Question: I want to set the background of the dropdown suggestions of the SearchView in my Theme style. I don't want to do this via layout files, because I want the OS to handle the selection backgrounds themselves. Setting the background programmatically removed list selectors, and I want to avoid that.

This is what I have right now. I want the background of the rows to be white. What do I have to change in my 'styles.xml' to achieve that?
PS: i removed the text on the suggestions myself, so it looks like a big dark block.
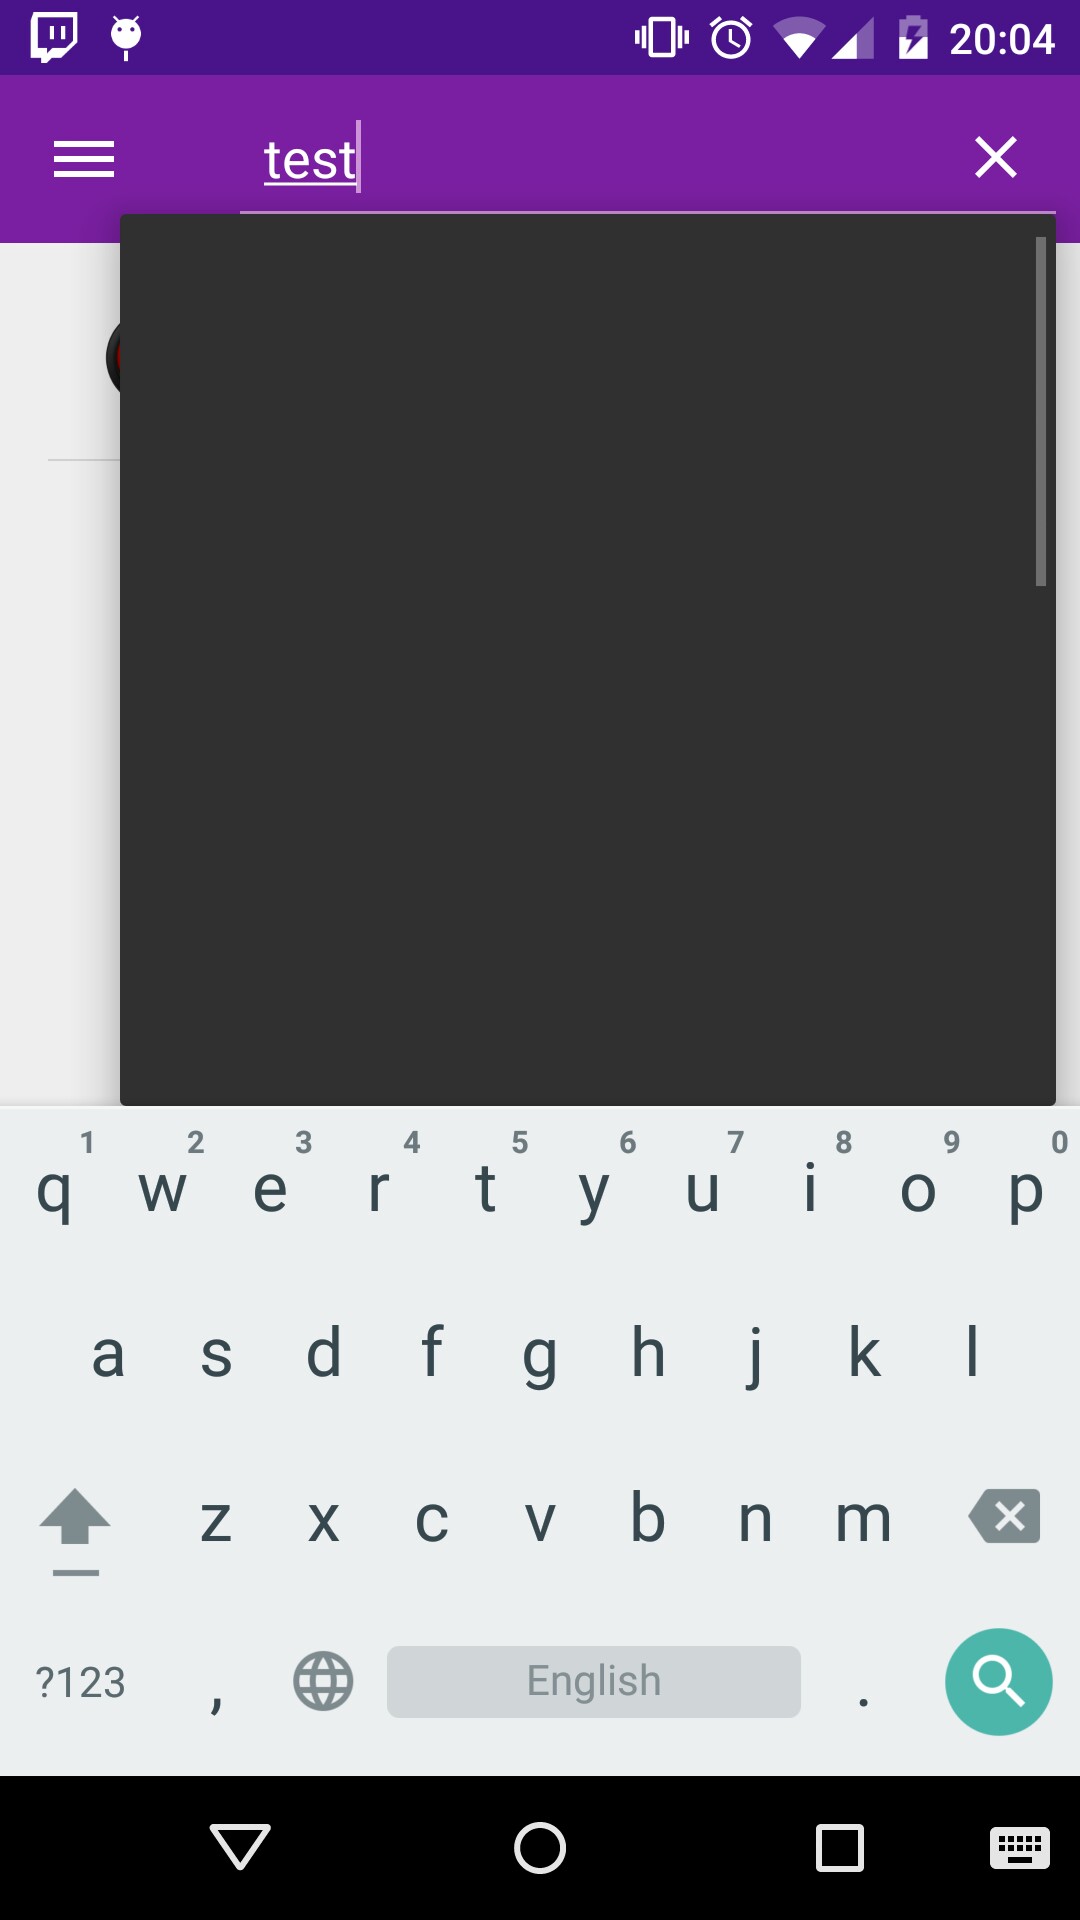
Answer: The 'SearchView' has its popup based on a standard styled 'AutoCompleteTextView' so you could change the standard style for this widget in your custom theme to obtain the background change. So in the custom theme override the 'autoCompleteTextViewStyle' attribute to point to a new style in which you have to override the 'popupBackground' with the desired background.